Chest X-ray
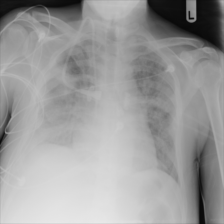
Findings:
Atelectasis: negative
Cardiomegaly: negative
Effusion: negative
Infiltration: negative
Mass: negative
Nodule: negative
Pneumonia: negative
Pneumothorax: negative
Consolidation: positive
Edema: negative
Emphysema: negative
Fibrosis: negative
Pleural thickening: negative
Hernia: negative